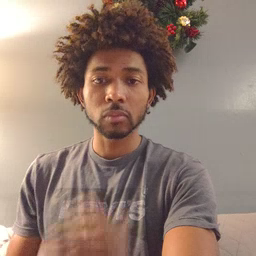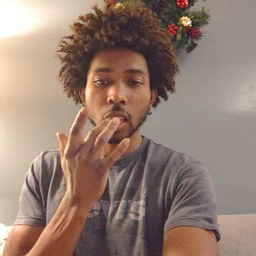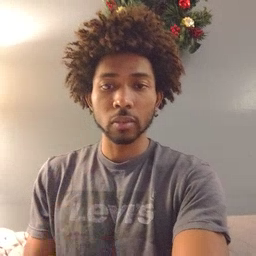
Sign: taste